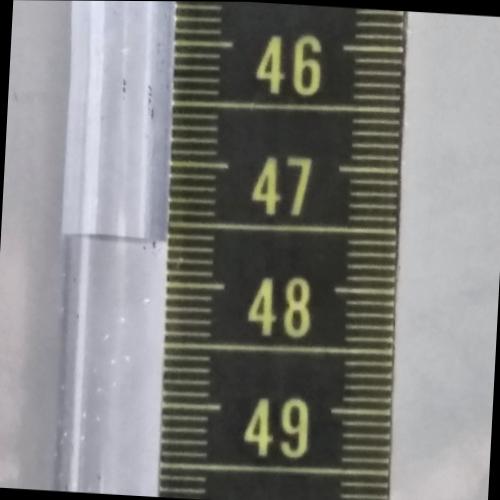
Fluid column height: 47.7 cm